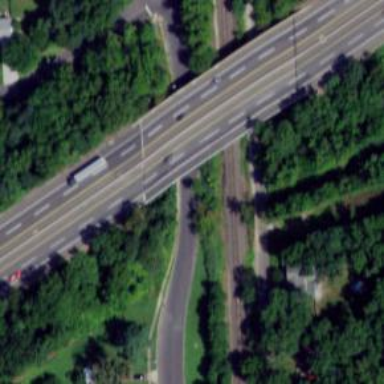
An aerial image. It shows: Motorway bridge spanning urban freeway/expressway.